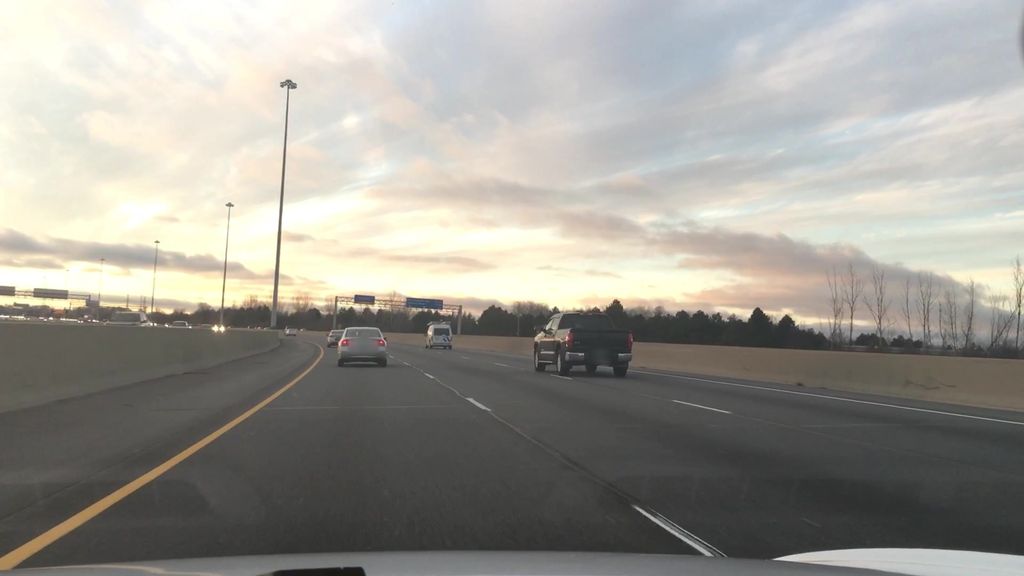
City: toronto